Interaction volume radius: 5 \u00c5
Interaction volume height: 10 \u00c5
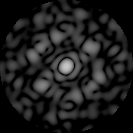
Disorder parameter: 0.7698